Question: What I want to achieve is something like this. its kind of Facebook or twitter functionality where you have a tableview in which you have a Thread and the thread contains different number of articles. the number of articles varies in each row. So basically Its like i'm sending a post on facebook and people respond to that post and those posts are added under that particular Thread(I'm just concern about the How to display it every thing else is been taken care).here is the picture
I know how to create cell and all but I don't know how to set its size dynamically. any tutorial or any piece of advise to achieve this??
Any Help is appreciated..
thanks
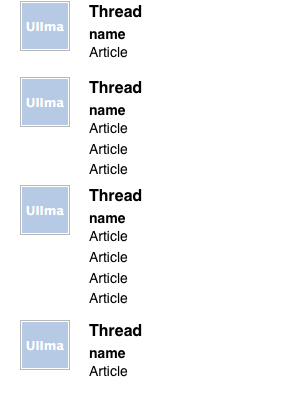
Answer: Perhaps this will help you. I am sending you my code, I am using a Custom Cell , which having an Emial on first index, PhoneNumber on second index and Address on third index (in your case Article). I am dynamically changing the height of Address label in CellForRowAtIndexPath ,,, and also cell height in heightForRowAtIndexPath mehthod. Here is my code.
'''
- (UITableViewCell *)tableView:(UITableView *)tableView cellForRowAtIndexPath:(NSIndexPath *)indexPath {
NSString *identifier = @"FeedCell";
FeedDetailCell *cell = (FeedDetailCell*)[tableView dequeueReusableCellWithIdentifier:identifier];
if (cell==nil) {
cell = (FeedDetailCell*)[[[NSBundle mainBundle] loadNibNamed:@"FeedDetail" owner:nil options:nil] objectAtIndex:0];
}
[tableView setSeparatorColor:[UIColor grayColor]];
switch (indexPath.section) {
case 0:
if (indexPath.row == 0) {
cell.nameLabel.text = @"Telephone";
[cell.detailLabel setText:[_feedDictionary valueForKey:@"mobile"]];
}
else {
cell.nameLabel.text = @"Mobile";
[cell.detailLabel setText:[_feedDictionary valueForKey:@"iPhone"]];
}
break;
case 1:
cell.nameLabel.text = @"E-mail";
[cell.detailLabel setText:[_feedDictionary valueForKey:@"Email"]];
break;
case 2:
cell.nameLabel.text = @"address";
[cell.detailLabel setText:[_feedDictionary valueForKey:@"address"]];
CGSize size = [[_feedDictionary valueForKey:@"address"] sizeWithFont:[UIFont systemFontOfSize:14.0]
constrainedToSize:CGSizeMake(200.0, 400.0) lineBreakMode:UILineBreakModeWordWrap];
CGRect frm = cell.detailLabel.frame;
frm.size.height = size.height;
[cell.detailLabel setFrame:frm];
default:
break;
}
return cell;
}
- (CGFloat)tableView:(UITableView *)tableView heightForRowAtIndexPath:(NSIndexPath *)indexPath {
if (indexPath.section == 2) {
NSString *address = [_feedDictionary valueForKey:@"address"];
CGSize recommendedSize = [address sizeWithFont:[UIFont systemFontOfSize:14] constrainedToSize:CGSizeMake(320, INT_MAX)];
return 44 + recommendedSize.height;
}
else {
return 44;
}
}
'''